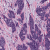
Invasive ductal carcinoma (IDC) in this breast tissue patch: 1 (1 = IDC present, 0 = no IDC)